Question: I just started learning javascript and I am trying to create a recursive function to find the smallest value in an array , but this error occured. I am not very familiar with javascript syntax and I cannot make out what is wrong with my code.
'''
function min(array) {
counter = 0;
function check(y) {
for ( var i = 0 ; len = array.length ; i < len ; i++ ) {
if ( y > array[i] ) {
check(array[counter++]);
}
}
return array[counter] ;
}
check(array[counter]);
}
'''

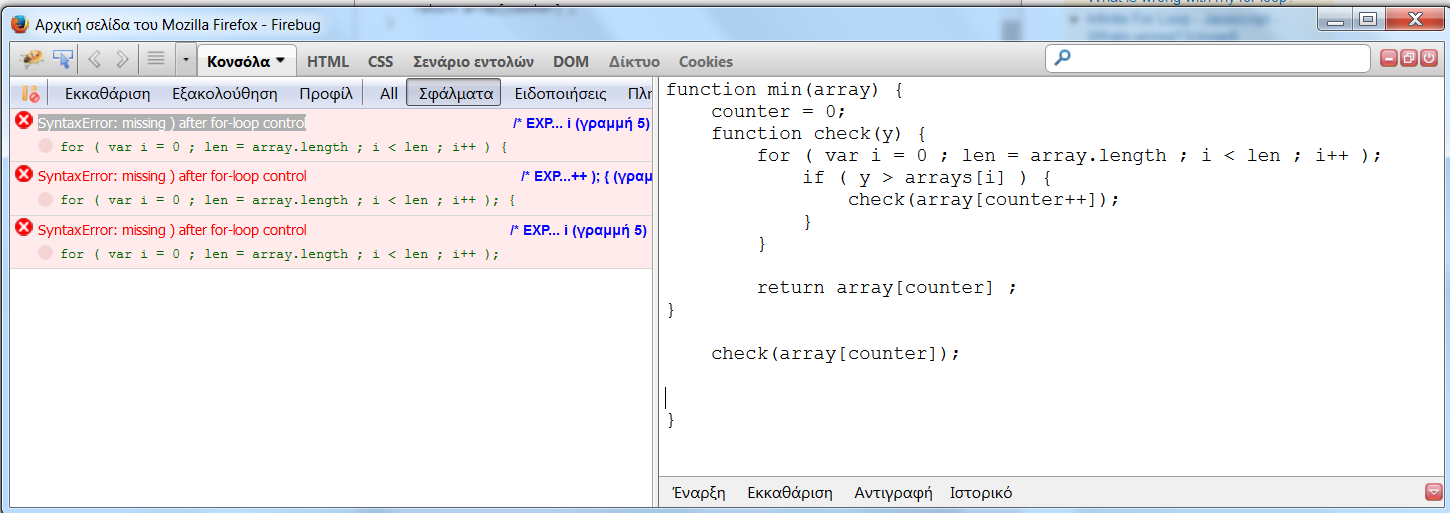
Answer: Change
'''
for ( var i = 0 ; len = array.length ; i < len ; i++ );
'''
to
'''
for ( var i = 0, len = array.length ; i < len ; i++ ){
^ ^
'''